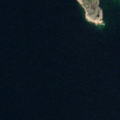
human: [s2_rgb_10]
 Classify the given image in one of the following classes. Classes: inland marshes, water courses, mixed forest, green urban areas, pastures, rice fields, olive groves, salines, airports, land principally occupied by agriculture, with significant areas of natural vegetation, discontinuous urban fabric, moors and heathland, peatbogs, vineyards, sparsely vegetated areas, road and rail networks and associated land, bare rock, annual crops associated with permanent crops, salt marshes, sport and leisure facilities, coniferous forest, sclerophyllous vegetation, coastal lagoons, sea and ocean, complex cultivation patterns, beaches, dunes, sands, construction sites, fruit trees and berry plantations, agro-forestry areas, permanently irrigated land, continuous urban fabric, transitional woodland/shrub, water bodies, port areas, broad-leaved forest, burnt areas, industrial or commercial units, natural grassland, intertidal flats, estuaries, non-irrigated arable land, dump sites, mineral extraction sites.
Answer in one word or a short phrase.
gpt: bare rock, sea and ocean